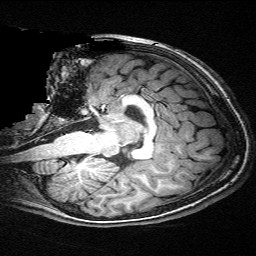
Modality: T1w
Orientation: sagittal
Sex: female
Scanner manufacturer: siemens
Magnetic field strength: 3 T
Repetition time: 2.3 s
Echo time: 0.00336 s